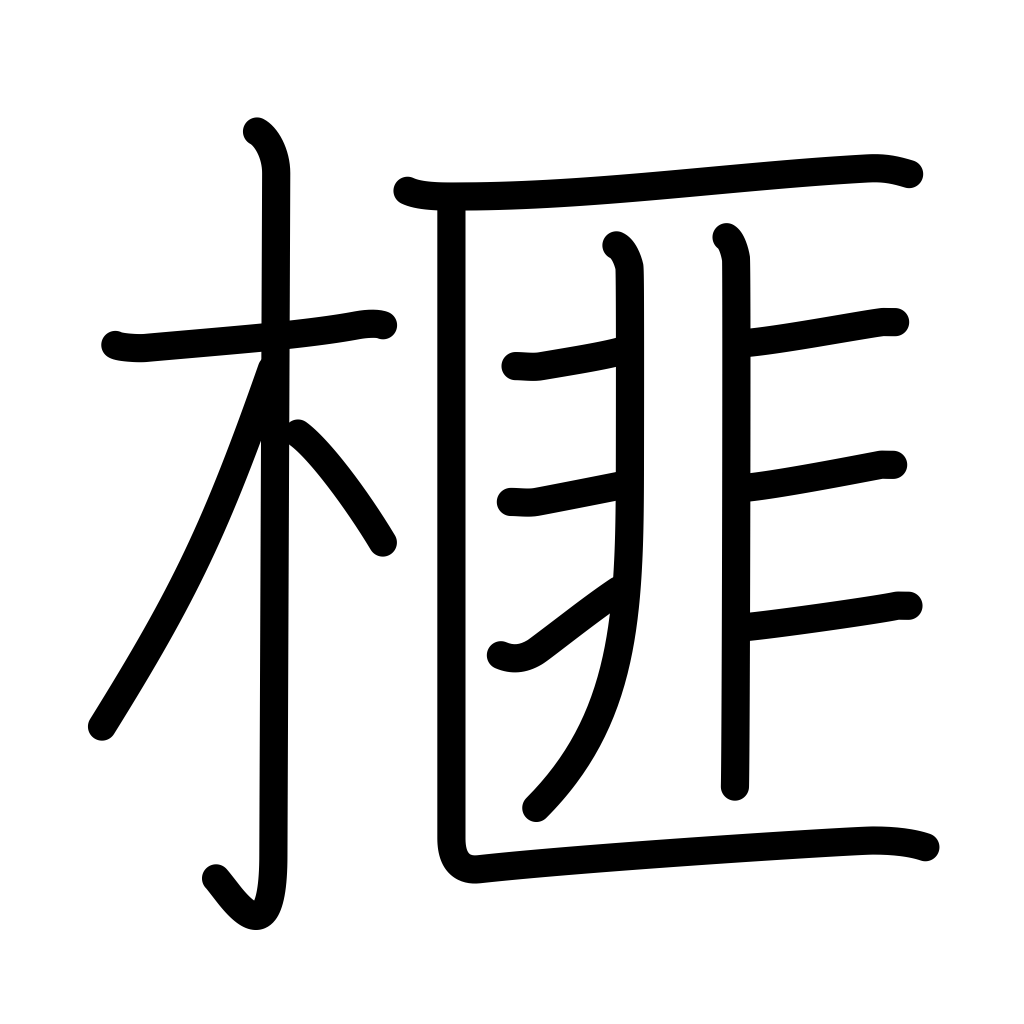
Meaning: Japanese nutmeg, plum-yew